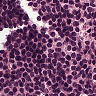
Metastatic tissue present: no